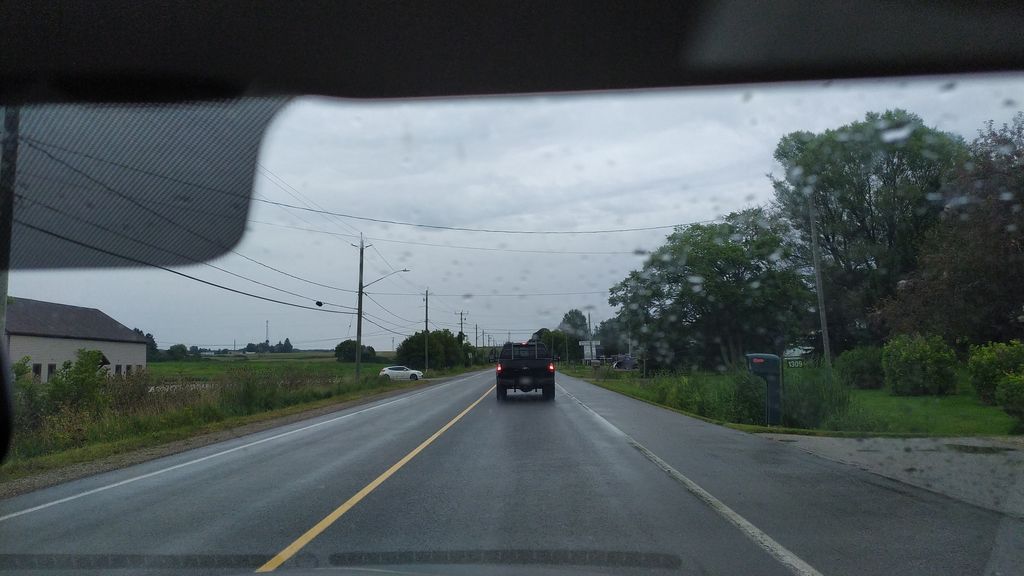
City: kitchener-waterloo